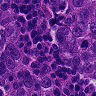
Metastatic tissue present: no